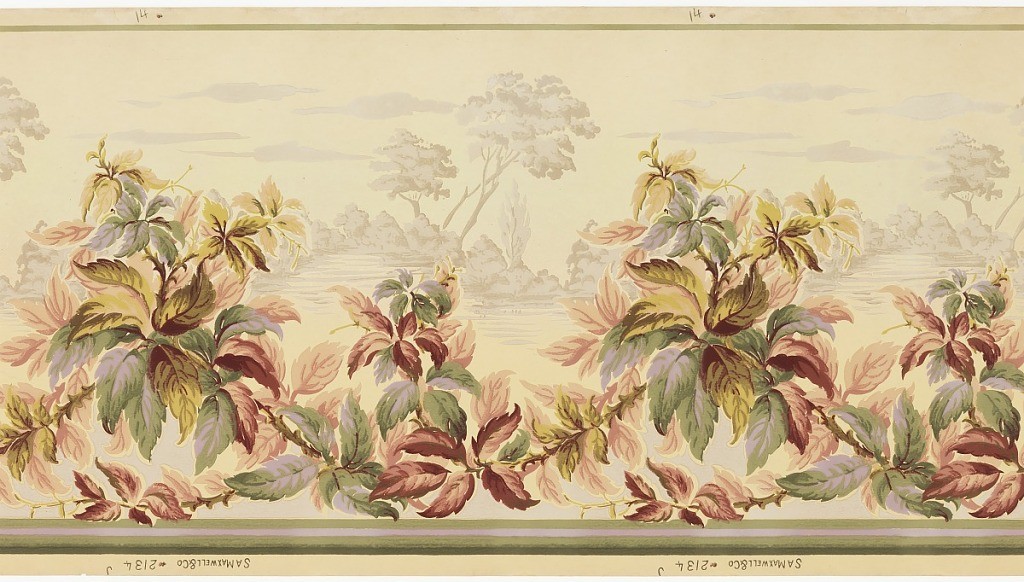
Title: Frieze
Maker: Maxwell & Co., S.A., Chicago, Illinois, USA
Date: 1905–1915
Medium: Machine-printed paper
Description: Foreground contains a larger foliated bush or plant alternating with a smaller plant. The background contains a landscape scene with trees and clouds printed in grisaille or shadow format.